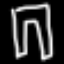
Label: pants